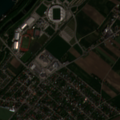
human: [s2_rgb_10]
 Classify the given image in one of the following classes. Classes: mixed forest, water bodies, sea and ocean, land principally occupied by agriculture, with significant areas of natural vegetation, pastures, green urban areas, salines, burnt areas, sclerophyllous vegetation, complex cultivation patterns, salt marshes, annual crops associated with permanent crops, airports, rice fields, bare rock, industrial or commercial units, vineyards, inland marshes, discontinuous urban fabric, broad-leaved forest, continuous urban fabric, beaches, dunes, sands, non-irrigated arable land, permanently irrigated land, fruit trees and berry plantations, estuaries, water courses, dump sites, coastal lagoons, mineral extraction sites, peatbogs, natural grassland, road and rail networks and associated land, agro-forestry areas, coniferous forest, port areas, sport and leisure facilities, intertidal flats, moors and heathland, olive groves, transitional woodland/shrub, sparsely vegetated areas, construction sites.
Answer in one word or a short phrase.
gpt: discontinuous urban fabric, industrial or commercial units, road and rail networks and associated land, sport and leisure facilities, non-irrigated arable land, land principally occupied by agriculture, with significant areas of natural vegetation, broad-leaved forest, water bodies